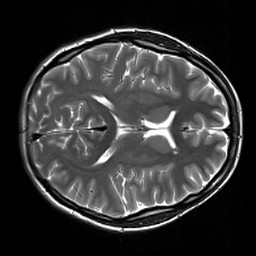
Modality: T2w
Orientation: axial
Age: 21
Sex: female
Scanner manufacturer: siemens
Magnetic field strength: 3 T
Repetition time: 7 s
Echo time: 0.09 s